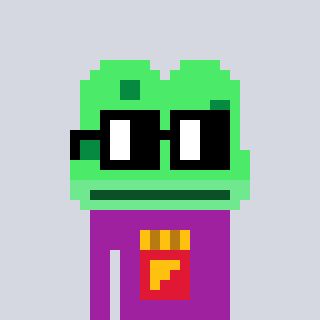
a pixel art character with square black glasses, a frog-shaped head and a magenta-colored body on a cool background